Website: apple
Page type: address-validator
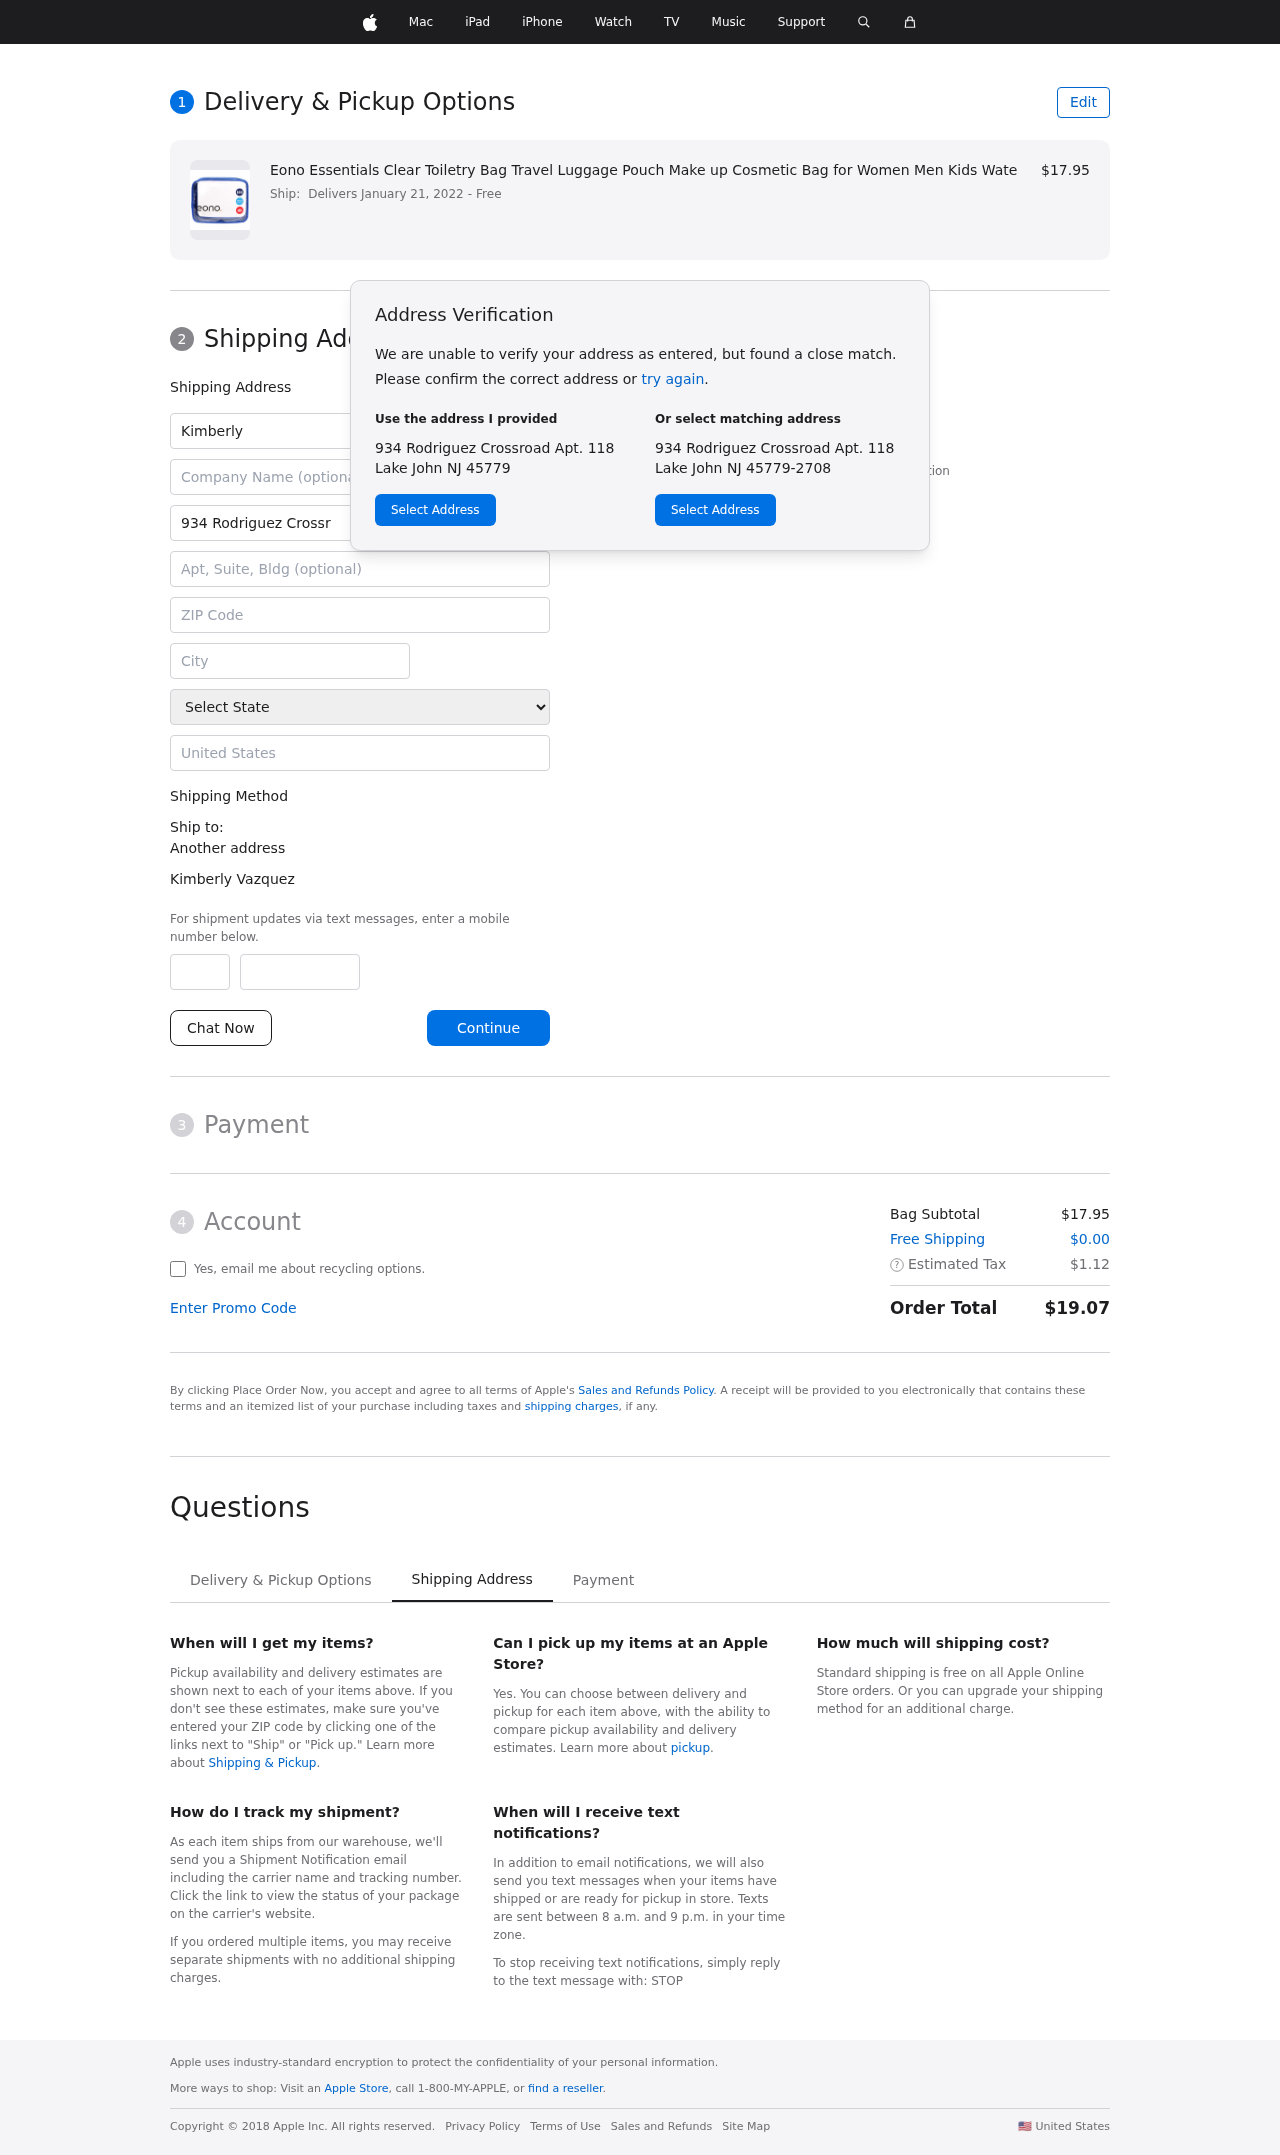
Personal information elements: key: PII_CITY
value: Lake John
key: PII_COUNTRY
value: United States
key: PII_FIRSTNAME
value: Kimberly
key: PII_FULLNAME
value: Kimberly Vazquez
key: PII_LASTNAME
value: Vazquez
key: PII_PHONE_AREA
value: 589
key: PII_PHONE_SUFFIX
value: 0430
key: PII_POSTCODE
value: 45779
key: PII_STATE
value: New Jersey
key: PII_STREET
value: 934 Rodriguez Crossroad Apt. 118
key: PII_CITY_STATE_ZIP
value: Lake John NJ 45779
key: PII_STATE_ABBR
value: NJ
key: PII_POSTCODE_FULL
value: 45779
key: PII_POSTCODE_NUMERIC
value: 45779
Product elements: key: PRODUCT1_NAME
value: Eono Essentials Clear Toiletry Bag Travel Luggage Pouch Make up Cosmetic Bag for Women Men Kids Wate
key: PRODUCT1_PRICE
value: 17.95
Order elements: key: ORDER_DELIVERY_DATE
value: Delivers January 21, 2022
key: ORDER_SUBTOTAL
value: $17.95
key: ORDER_SHIPPING_COST
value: $0.00
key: ORDER_TAX
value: $1.12
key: ORDER_TOTAL
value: $19.07